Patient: sex M, age 71
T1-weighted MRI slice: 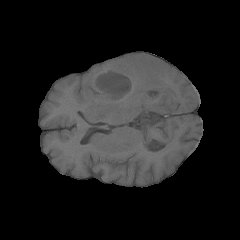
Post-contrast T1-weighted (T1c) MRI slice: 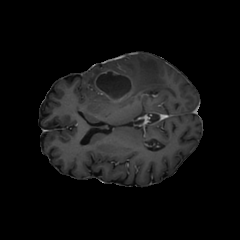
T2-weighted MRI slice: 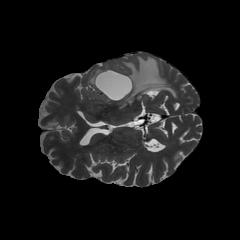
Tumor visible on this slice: yes
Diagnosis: Glioblastoma, IDH-wildtype
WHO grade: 4